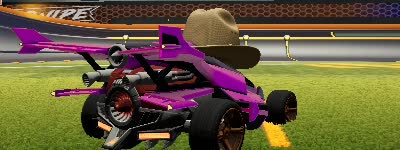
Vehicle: aftershock